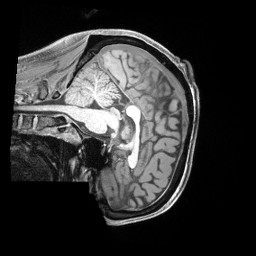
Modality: T1w
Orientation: sagittal
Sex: male
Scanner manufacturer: siemens
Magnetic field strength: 3 T
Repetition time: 2.4 s
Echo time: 0.00222 s